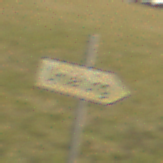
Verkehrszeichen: UmleitungswegweiserRechtsweisend
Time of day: SunriseSunset
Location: Outdoor (Nature)
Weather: PartlyCloudy
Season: NotSpecified
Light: Natural